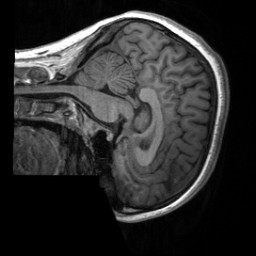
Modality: T1w
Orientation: sagittal
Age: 22
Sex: female
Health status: healthy
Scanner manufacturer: siemens
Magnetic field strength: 3 T
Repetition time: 2 s
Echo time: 0.00232 s